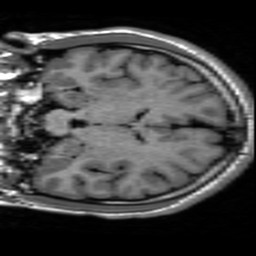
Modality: inplaneT1
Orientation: coronal
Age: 20
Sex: male
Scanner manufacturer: ge
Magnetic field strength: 3 T
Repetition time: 2.499 s
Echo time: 0.02513 s